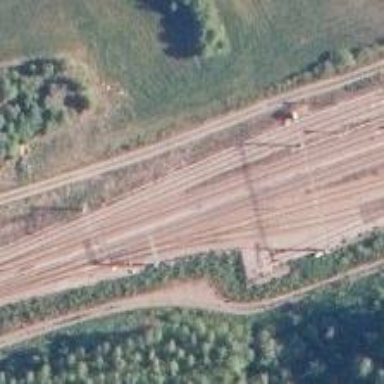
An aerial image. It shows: Rail siding with electrified contact lines.